Question: I have the following layout in mind:

The '<header>' is 1201px (adjusts depending on screensize) ;
The '<nav>' is 100% wide ;
The '<ul>' is also 100% wide (so, the width of the '<nav>') ;
I want one '<li>' to be always aligned to the left edge of the ul,
two '<li>'s to be in the center, and one '<li>' to always be aligned to the right edge of the '<ul>'. Is this something that's possible?
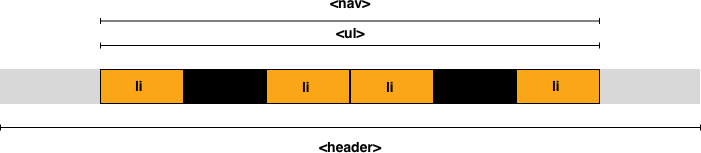
Answer: <URL>
If it's possible for you to change a little your markup, yes, you can:
## HTML
'''
<div id="nav">
<div class="left">
<ul>
<li class="left">Left</li>
<li class="right">Center</li>
</ul>
</div>
<div class="right">
<ul>
<li class="left">Center</li>
<li class="right">Right</li>
</ul>
</div>
</div>
'''
## CSS
'''
#nav {
width: 600px;
overflow: hidden;
background: yellow;
margin: 0 auto;
}
#nav > .left {
width: 50%;
float: left;
}
#nav > .right {
width: 50%;
float: right;
}
#nav ul {
margin: 0;
padding: 0;
}
#nav li {
list-style-type: none;
background: orange;
}
#nav li.left {
float: left;
}
#nav li.right {
float: right;
}
'''